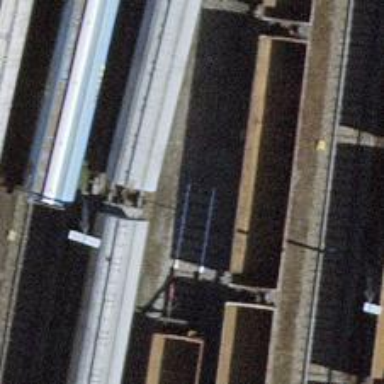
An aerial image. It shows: Railway buffer stop.